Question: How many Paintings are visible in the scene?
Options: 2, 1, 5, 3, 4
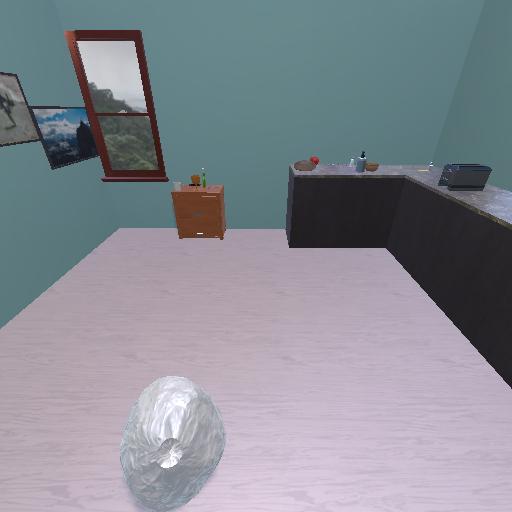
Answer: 2